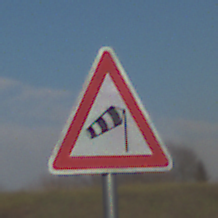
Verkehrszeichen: SeitenwindVonRechts
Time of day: MorningAfternoon
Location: Outdoor (Nature)
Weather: PartlyCloudy
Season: NotSpecified
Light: Natural